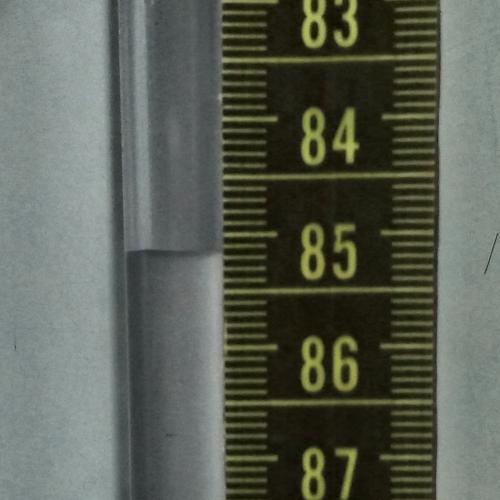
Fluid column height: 85.2 cm